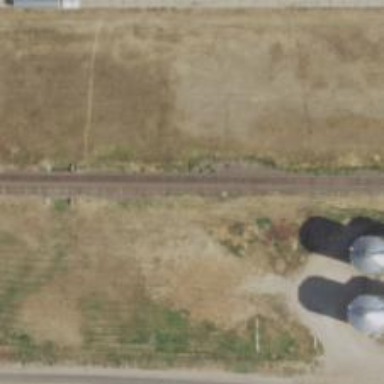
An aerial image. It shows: Railway siding with rails.